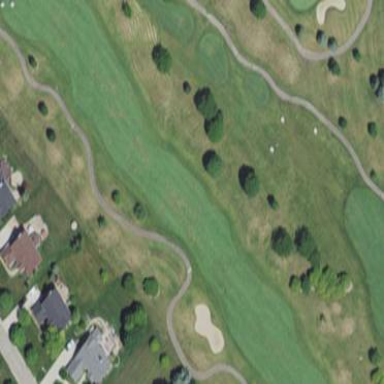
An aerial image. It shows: Golf fairway surrounded by grass.